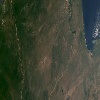
Label: land